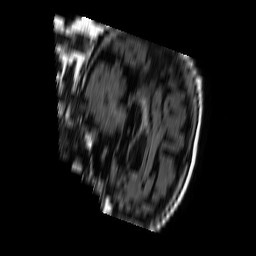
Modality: FLAIR
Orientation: sagittal
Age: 85
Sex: female
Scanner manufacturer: philips
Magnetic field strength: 1.5 T
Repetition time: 6 s
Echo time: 0.12 s